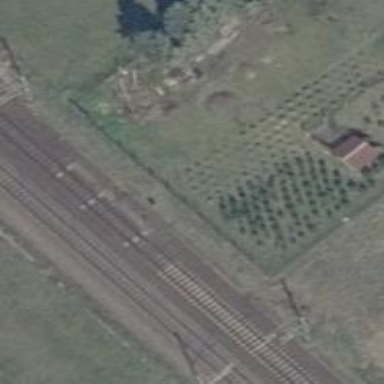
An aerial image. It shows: Railway switch.